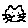
Label: cat